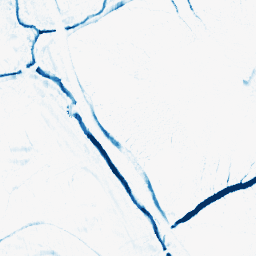
Category: morphological
Decomposition family: morphological_ellipse
Decomposition parameters: operation: closing
width: 10
height: 5
Upsampling method: bicubic_3x
Upsampling parameters: scale: 3
Upsampling scale: 3